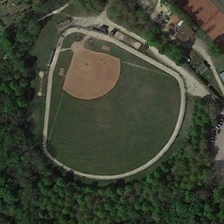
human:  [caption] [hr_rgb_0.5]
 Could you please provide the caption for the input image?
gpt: there are many trees around a meadow .

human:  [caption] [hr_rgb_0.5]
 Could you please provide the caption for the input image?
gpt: the grass is green with dark green with green trees .

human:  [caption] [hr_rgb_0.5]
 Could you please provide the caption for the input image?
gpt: the baseball field field is surrounded by lush trees and buildings .

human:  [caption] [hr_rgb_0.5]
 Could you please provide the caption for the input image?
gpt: the baseball field consists of a large lawn .

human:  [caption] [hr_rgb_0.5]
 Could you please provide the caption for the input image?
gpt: the baseball field field is surrounded by lush trees and buildings .